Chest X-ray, PA view. Patient: 24 years old, sex F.
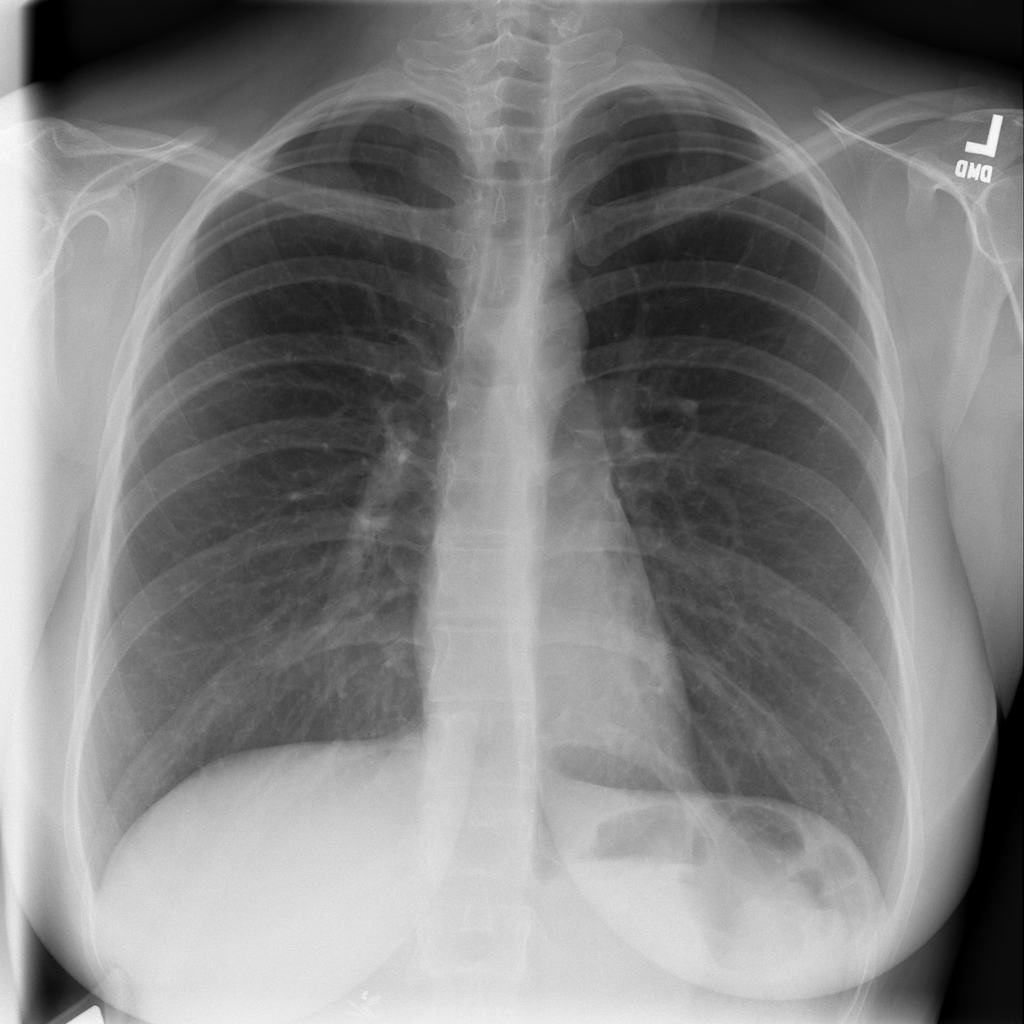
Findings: No Finding